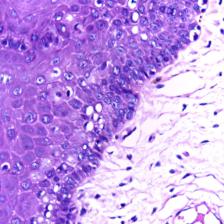
Diagnosis: Normal